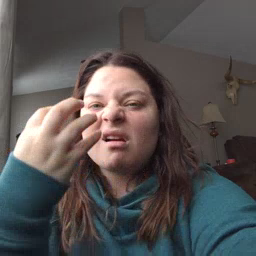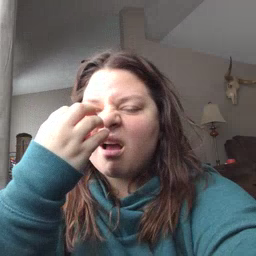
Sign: clown